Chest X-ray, AP view. Patient: 55 years old, sex M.
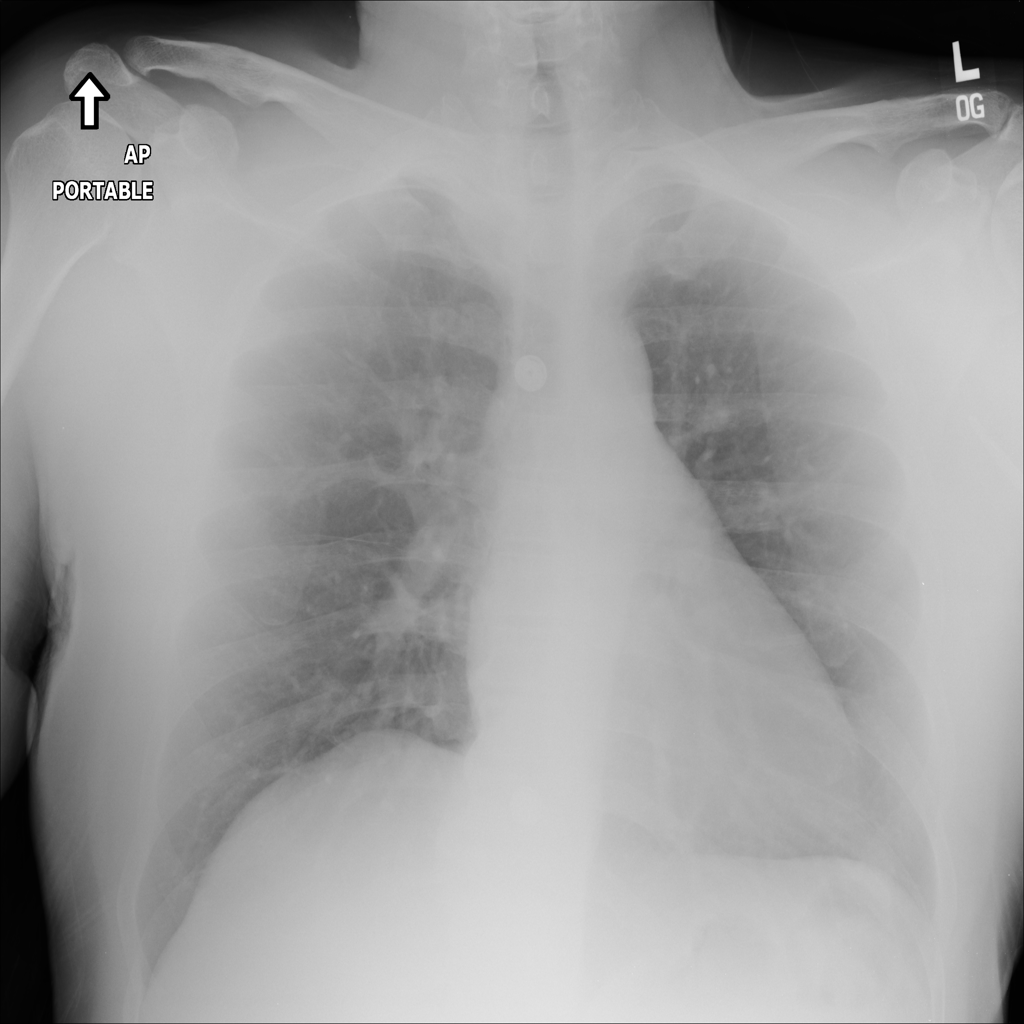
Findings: No Finding